Question: I have one layout. This layout contain 3 list view with the height of wrap_content data in the Listview are not fix. When Listview have a liitel huge data at that time the data goes to underneath and the data can not able to see,so i want to scroll the view with all three Listview how it is possible.
Any one have an idea about this ?
This is my view which contain 3 Listview, now it's with the less data but when the data will make huge at that time the last Listview have a problem to view. I want to scroll the grey colored view...

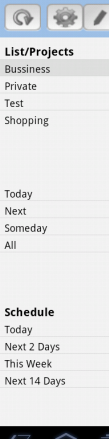
Answer: Use linear layout instead of listview in your xml file.
This is your xml file.
'''
<?xml version="1.0" encoding="utf-8"?>
<ScrollView android:id="@+id/scr" android:layout_height="fill_parent"
android:layout_width="fill_parent" xmlns:android="http://schemas.android.com/apk/res/android">
<LinearLayout android:layout_width="fill_parent"
android:id="@+id/r2" android:orientation="vertical"
android:layout_height="fill_parent" android:paddingTop="100dip"
android:paddingBottom="100dip">
<LinearLayout android:layout_width="fill_parent"
android:id="@+id/l1" android:orientation="vertical"
android:layout_height="wrap_content" android:layout_marginTop="10dip"
android:background="#00B2EE">
</LinearLayout>
<LinearLayout android:layout_width="fill_parent"
android:id="@+id/l2" android:orientation="vertical"
android:layout_height="wrap_content" android:layout_marginTop="10dip"
android:background="#00EE76">
</LinearLayout>
<LinearLayout android:layout_width="fill_parent"
android:id="@+id/l3" android:orientation="vertical"
android:layout_height="wrap_content" android:layout_marginTop="10dip"
android:background="#7171C6">
</LinearLayout>
</LinearLayout>
</ScrollView>
'''
and put another xml which will be inflated by list.
this is your main activity class.
'''
package com.list.add;
import java.util.ArrayList;
import java.util.List;
import android.app.Activity;
import android.os.Bundle;
import android.view.LayoutInflater;
import android.view.View;
import android.view.ViewGroup;
import android.widget.LinearLayout;
import android.widget.ScrollView;
import android.widget.TextView;
public class NewlistActivity extends Activity {
/** Called when the activity is first created. */
LinearLayout l1,l2,l3;
ScrollView scrollView;
ViewGroup contentView;
List<String> list = new ArrayList<String>();
List<String> list1 = new ArrayList<String>();
List<String> list2 = new ArrayList<String>();
@Override
public void onCreate(Bundle savedInstanceState) {
super.onCreate(savedInstanceState);
setContentView(R.layout.main);
l1 = (LinearLayout) findViewById(R.id.l1);
l2 = (LinearLayout) findViewById(R.id.l2);
l3 = (LinearLayout) findViewById(R.id.l3);
scrollView = (ScrollView) findViewById(R.id.scr);
contentView = (ViewGroup) findViewById(R.id.r2);
scrollView.setOnTouchListener(new ScrollPager(scrollView, contentView));
scrollView.post(new Runnable() {
public void run() {
scrollView.scrollTo(0, contentView.getPaddingTop());
}
});
list.add("Parth");
list.add("Chirag");
list.add("Chirag");
list.add("Chirag");
list.add("Chirag");
list.add("Chirag");
list.add("Parth");
list.add("Chirag");
list.add("Chirag");
list.add("Chirag");
list.add("Chirag");
list.add("Chirag");
list.add("Chirag");
list.add("Chirag");
list.add("Chirag");
list.add("Chirag");
list.add("Shah");
list.add("Parth");
list.add("Chirag");
list.add("Chirag");
list.add("Chirag");
list.add("Chirag");
list.add("Chirag");
list.add("Parth");
list.add("Chirag");
list.add("Chirag");
list.add("Chirag");
list.add("Chirag");
list.add("Chirag");
list.add("Chirag");
list.add("Chirag");
list.add("Chirag");
list.add("Chirag");
list.add("Shah");
list1.add("Parth");
list1.add("Parth");
list1.add("Parth");
list1.add("Parth");
list1.add("Parth");
list1.add("Parth");
list2.add("Kalpesh");
list2.add("Kalpesh");
list2.add("Kalpesh");
list2.add("Kalpesh");
list2.add("Kalpesh");
list2.add("Kalpesh");
list2.add("Kalpesh");
System.out.println(list);
System.out.println(list1);
System.out.println(list2);
for (int i=0; i<list.size(); i++)
{
LayoutInflater inflater = getLayoutInflater();
View vi = inflater.inflate(R.layout.raw, null);
TextView tv = (TextView) vi.findViewById(R.id.textView1);
tv.setText(list.get(i));
l1.addView(vi);
}
for (int i=0; i<list1.size(); i++)
{
LayoutInflater inflater = getLayoutInflater();
View vi = inflater.inflate(R.layout.raw, null);
TextView tv = (TextView) vi.findViewById(R.id.textView1);
tv.setText(list1.get(i));
l2.addView(vi);
}
for (int i=0; i<list2.size(); i++)
{
LayoutInflater inflater = getLayoutInflater();
View vi = inflater.inflate(R.layout.raw, null);
TextView tv = (TextView) vi.findViewById(R.id.textView1);
tv.setText(list2.get(i));
l3.addView(vi);
}
}
}
'''
and make one scroller class like this:
'''
public class ScrollPager implements OnTouchListener
public ScrollPager(ScrollView aScrollView, ViewGroup aContentView)
{
mScrollView = aScrollView;
mContentView = aContentView;
scroller = new Scroller(mScrollView.getContext(), new OvershootInterpolator());
task = new Runnable()
{
public void run()
{
scroller.computeScrollOffset();
mScrollView.scrollTo(0, scroller.getCurrY());
if (!scroller.isFinished())
{
mScrollView.post(this);
}
}
};
}
public boolean onTouch(View v, MotionEvent event)
{
// Stop scrolling calculation.
scroller.forceFinished(true);
// Stop scrolling animation.
mScrollView.removeCallbacks(task);
if (event.getAction() == MotionEvent.ACTION_UP)
{
'''